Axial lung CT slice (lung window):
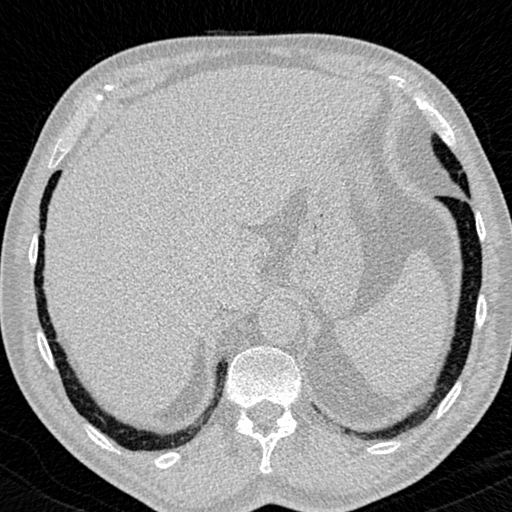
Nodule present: no